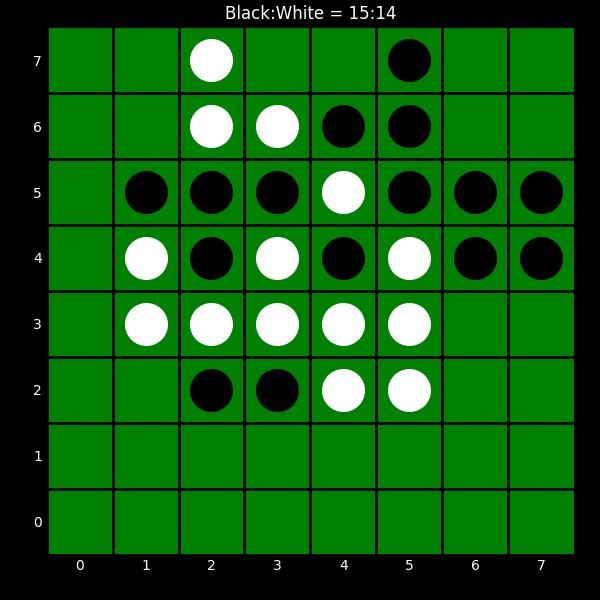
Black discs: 15
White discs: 14